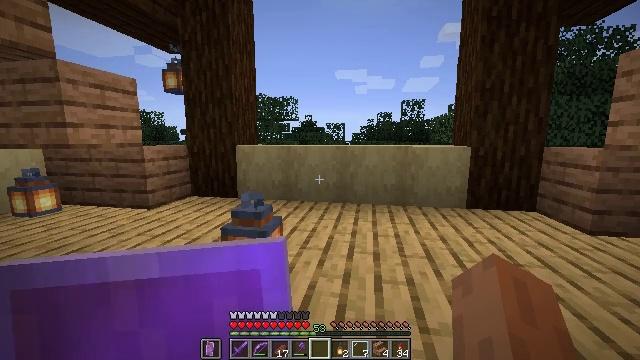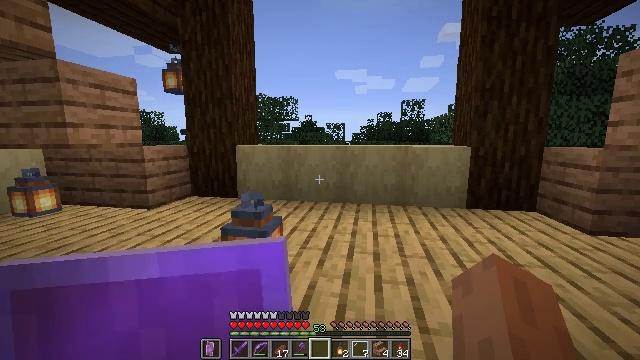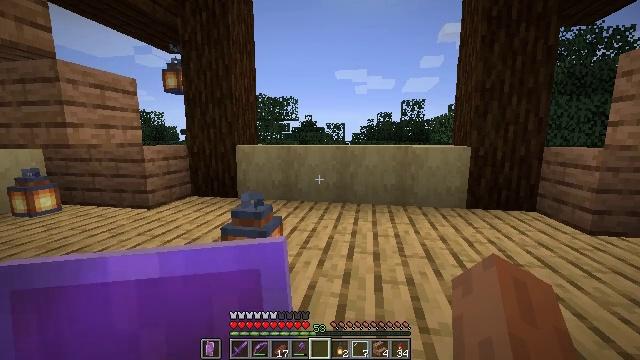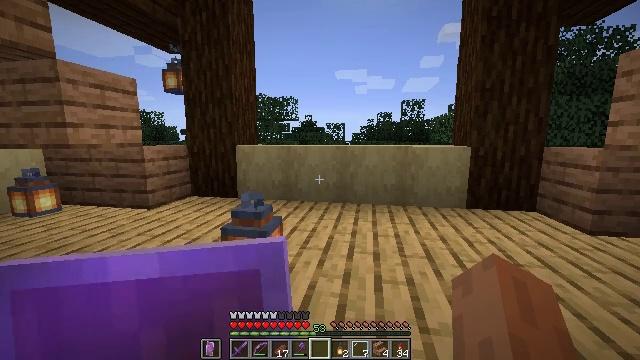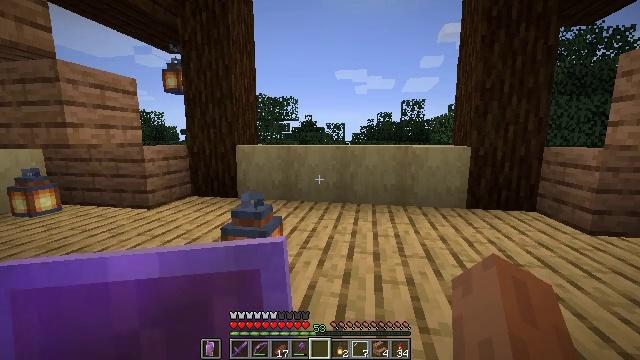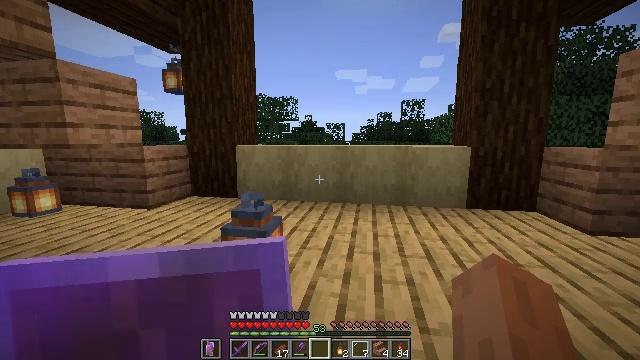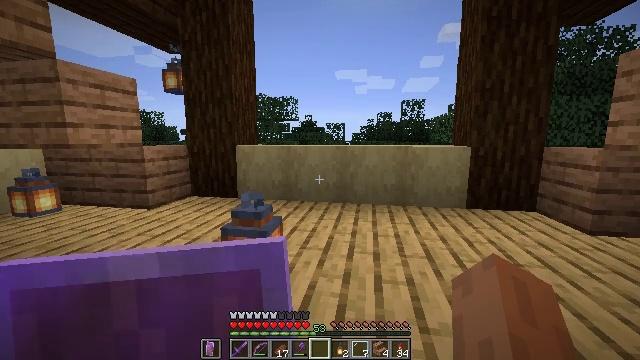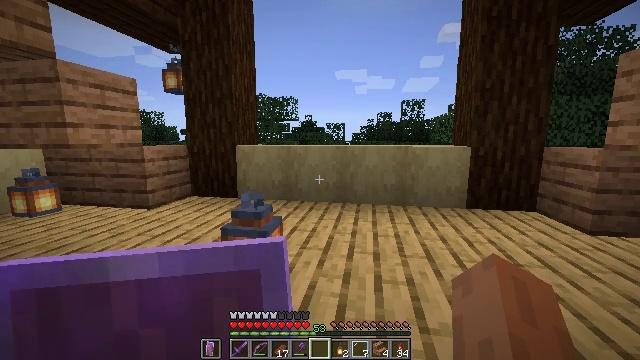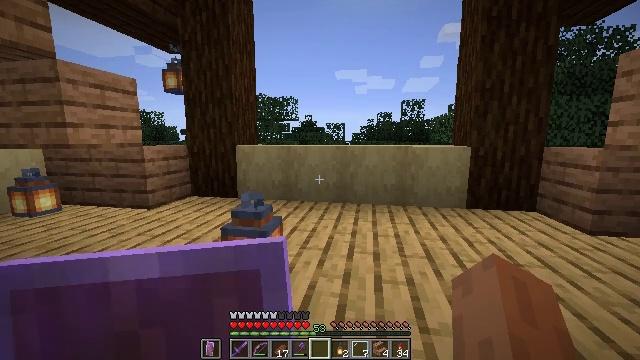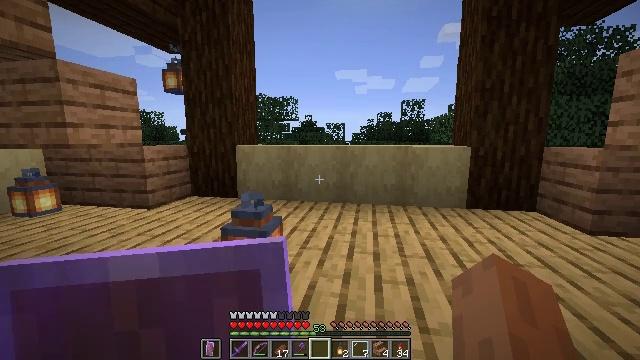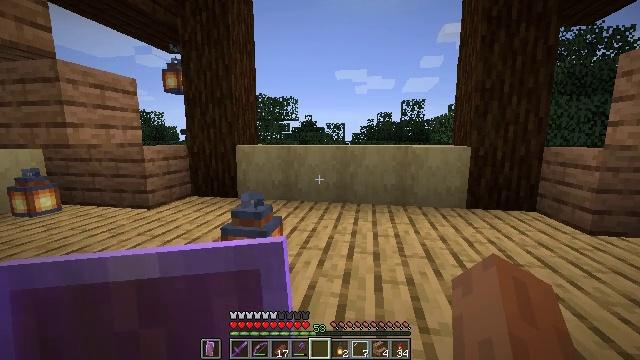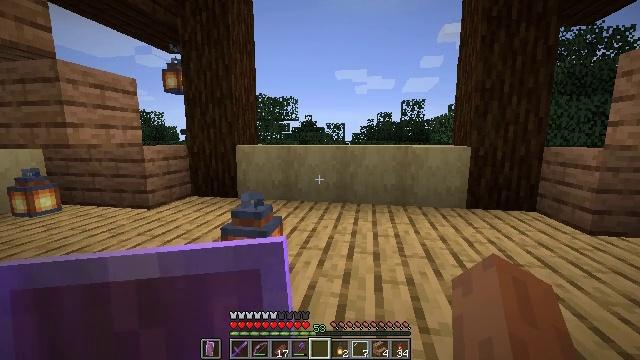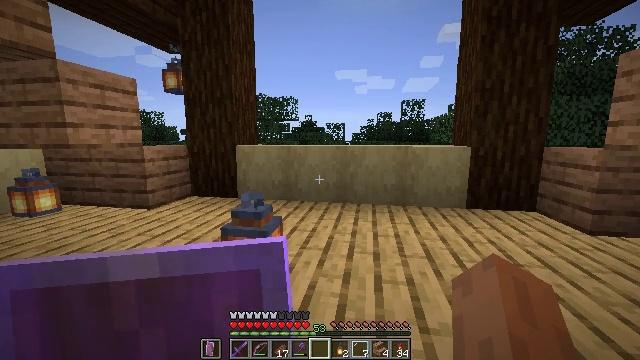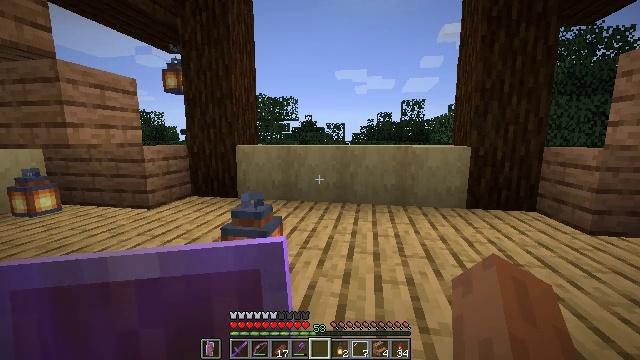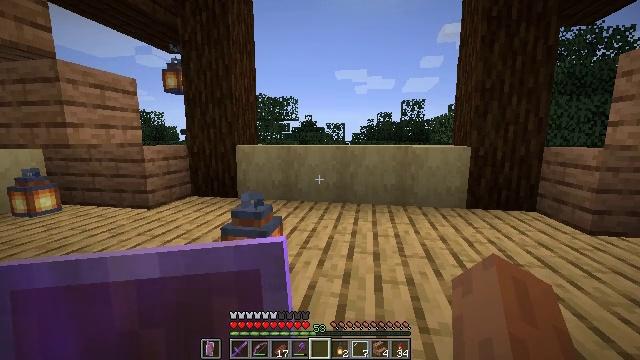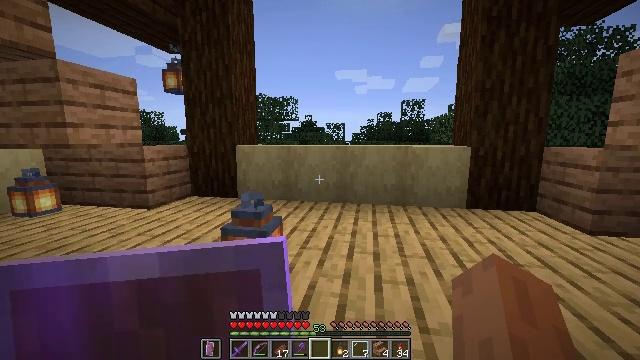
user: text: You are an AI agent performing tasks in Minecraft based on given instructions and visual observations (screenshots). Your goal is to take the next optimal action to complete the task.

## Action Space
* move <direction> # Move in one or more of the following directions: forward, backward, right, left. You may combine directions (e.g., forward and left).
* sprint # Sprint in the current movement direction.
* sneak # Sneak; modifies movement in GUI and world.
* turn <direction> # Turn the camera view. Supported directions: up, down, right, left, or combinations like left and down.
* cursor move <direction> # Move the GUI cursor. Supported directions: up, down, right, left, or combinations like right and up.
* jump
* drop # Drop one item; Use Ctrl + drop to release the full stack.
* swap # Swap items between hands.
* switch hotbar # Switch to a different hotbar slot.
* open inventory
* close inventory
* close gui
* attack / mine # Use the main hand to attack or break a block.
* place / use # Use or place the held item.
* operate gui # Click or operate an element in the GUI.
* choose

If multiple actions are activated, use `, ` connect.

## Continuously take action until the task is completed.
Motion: motion action
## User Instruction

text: Harvest the stripped birch log.
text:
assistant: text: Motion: no_op
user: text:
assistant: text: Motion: no_op
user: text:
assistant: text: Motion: no_op
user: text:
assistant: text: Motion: no_op
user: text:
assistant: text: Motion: no_op
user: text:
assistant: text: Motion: no_op
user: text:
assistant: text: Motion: no_op
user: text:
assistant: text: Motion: no_op
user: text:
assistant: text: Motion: no_op
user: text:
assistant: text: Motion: no_op
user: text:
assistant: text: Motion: no_op
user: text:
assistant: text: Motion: no_op
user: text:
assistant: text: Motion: no_op
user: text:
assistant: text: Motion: no_op
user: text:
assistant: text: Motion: no_op
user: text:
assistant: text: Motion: no_op
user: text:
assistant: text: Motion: no_op
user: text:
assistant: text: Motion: no_op
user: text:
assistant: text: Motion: no_op
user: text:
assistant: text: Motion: no_op
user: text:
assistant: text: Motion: no_op
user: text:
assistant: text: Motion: no_op
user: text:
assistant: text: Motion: no_op
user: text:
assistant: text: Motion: no_op
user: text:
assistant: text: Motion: no_op
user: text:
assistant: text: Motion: no_op
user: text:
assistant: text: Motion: no_op
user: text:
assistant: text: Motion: no_op
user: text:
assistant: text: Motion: no_op
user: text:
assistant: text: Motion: no_op